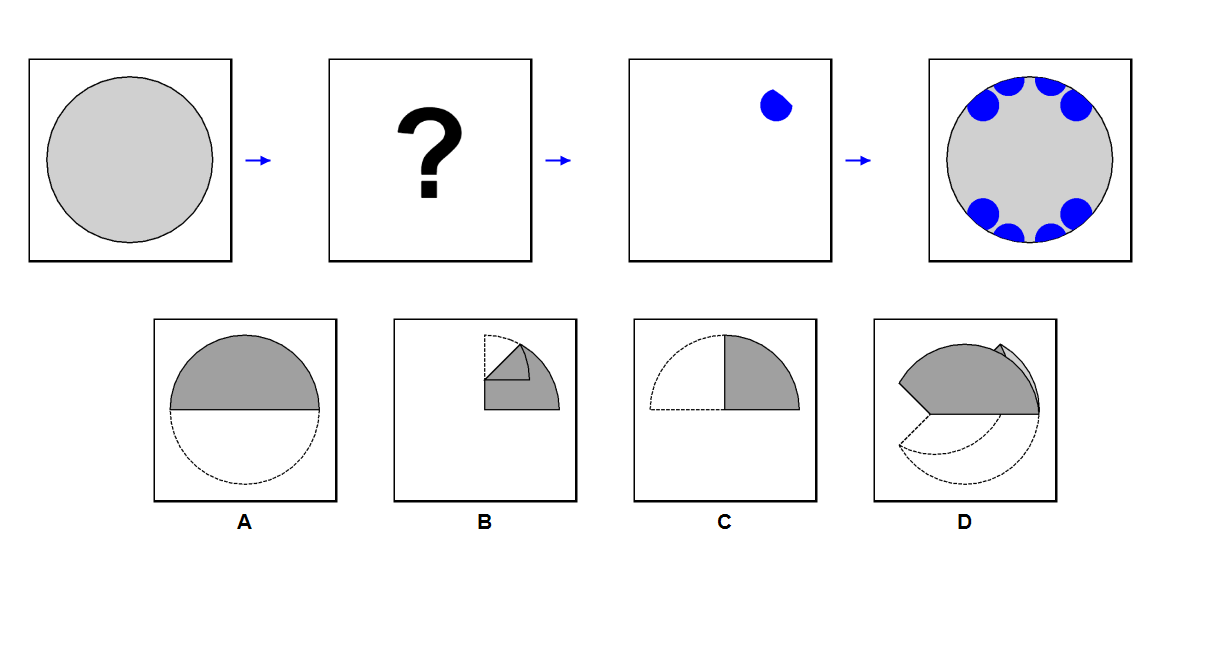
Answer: D